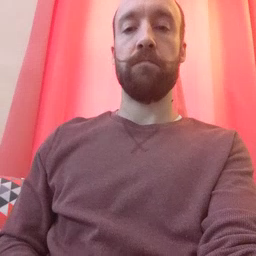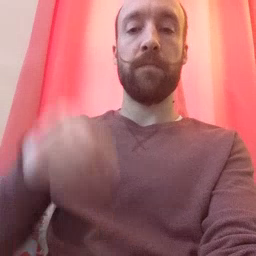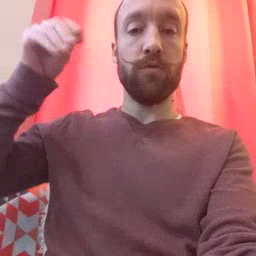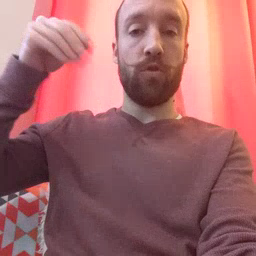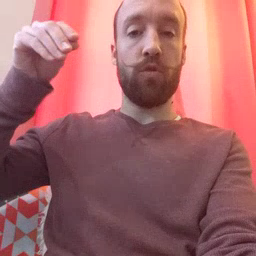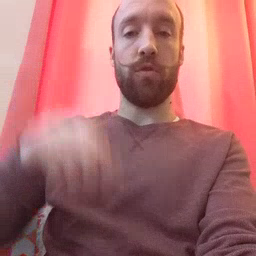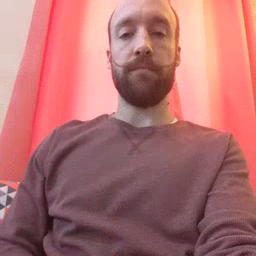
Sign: store